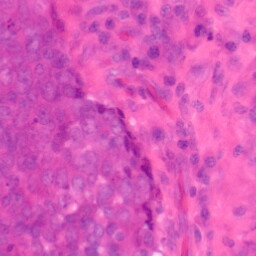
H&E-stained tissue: Colon